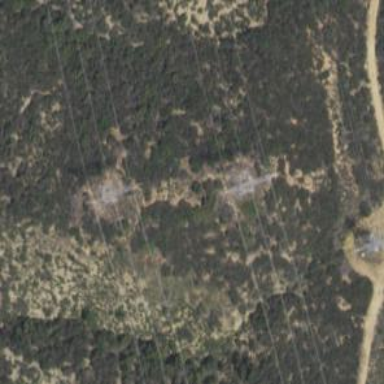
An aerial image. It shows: Power tower.